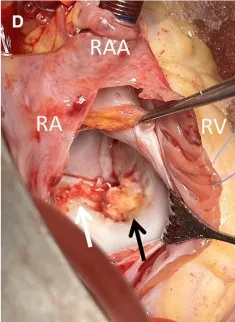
Transthoracic echocardiogram and intraoperative view of the vegetations. Were detected pre-operatively; the yellowish vegetation (arrow) was observed intra-operatively with the infiltration of aortic valve.
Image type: medical_photograph (other_medical_photograph)